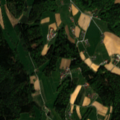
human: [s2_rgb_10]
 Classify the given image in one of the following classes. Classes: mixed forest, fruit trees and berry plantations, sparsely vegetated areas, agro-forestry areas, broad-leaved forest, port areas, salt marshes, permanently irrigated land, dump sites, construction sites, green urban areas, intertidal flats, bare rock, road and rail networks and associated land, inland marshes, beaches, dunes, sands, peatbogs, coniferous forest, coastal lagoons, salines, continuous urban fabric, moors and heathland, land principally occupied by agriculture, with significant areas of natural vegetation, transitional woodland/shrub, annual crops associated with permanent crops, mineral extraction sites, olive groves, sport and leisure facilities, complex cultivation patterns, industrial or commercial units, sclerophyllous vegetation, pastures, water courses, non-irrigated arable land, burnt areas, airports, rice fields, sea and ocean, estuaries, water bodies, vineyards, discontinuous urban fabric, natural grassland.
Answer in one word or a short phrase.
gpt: pastures, complex cultivation patterns, broad-leaved forest